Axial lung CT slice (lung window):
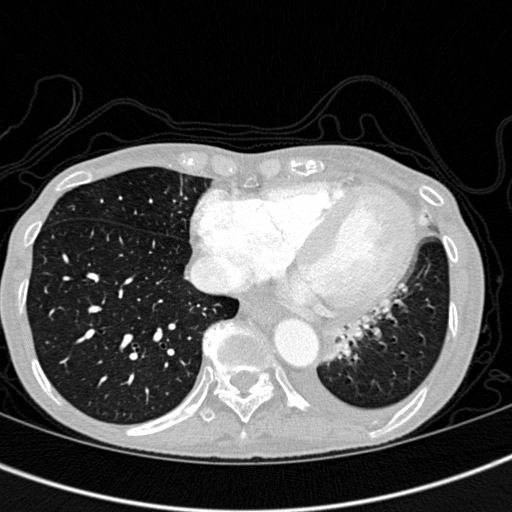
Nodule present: no